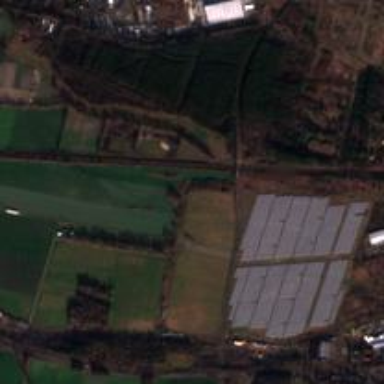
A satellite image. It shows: Industrial area with solar power plant. The plant is surrounded by fence.